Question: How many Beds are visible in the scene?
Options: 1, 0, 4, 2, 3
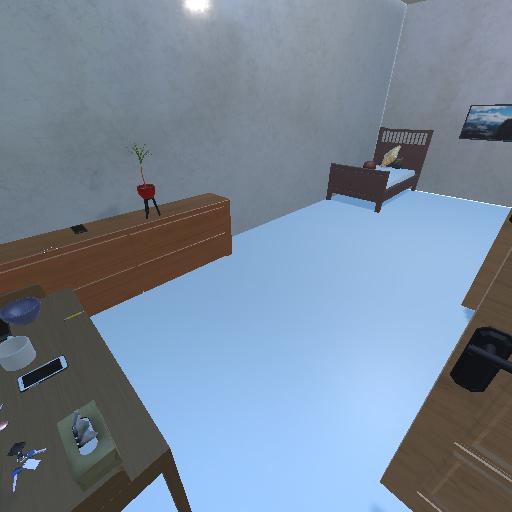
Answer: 1